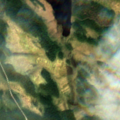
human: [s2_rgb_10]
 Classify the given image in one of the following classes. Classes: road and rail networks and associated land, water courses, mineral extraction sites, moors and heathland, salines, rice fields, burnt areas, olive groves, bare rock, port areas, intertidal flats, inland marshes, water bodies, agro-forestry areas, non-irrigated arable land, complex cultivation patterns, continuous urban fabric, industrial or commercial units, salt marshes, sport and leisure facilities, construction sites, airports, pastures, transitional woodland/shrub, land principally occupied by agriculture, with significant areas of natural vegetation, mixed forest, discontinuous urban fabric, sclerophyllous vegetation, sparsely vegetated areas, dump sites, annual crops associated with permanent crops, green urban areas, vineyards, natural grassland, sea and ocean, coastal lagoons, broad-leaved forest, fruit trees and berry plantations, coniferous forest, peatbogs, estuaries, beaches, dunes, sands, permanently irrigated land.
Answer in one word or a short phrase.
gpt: coniferous forest, mixed forest, peatbogs